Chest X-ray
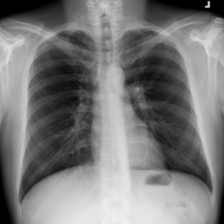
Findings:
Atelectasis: negative
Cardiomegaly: negative
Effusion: negative
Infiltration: negative
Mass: negative
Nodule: negative
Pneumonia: negative
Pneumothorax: negative
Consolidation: negative
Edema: negative
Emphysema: negative
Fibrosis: negative
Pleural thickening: negative
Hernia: negative